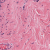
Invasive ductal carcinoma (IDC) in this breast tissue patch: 0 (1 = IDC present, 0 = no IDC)